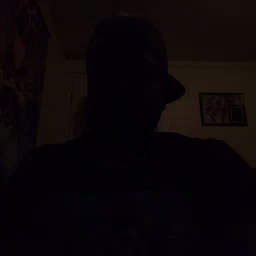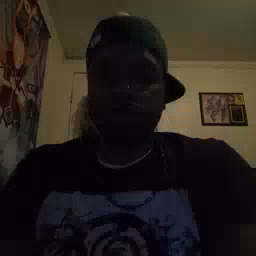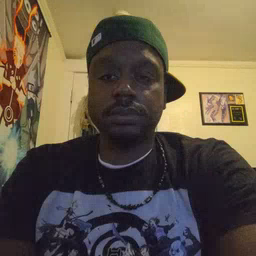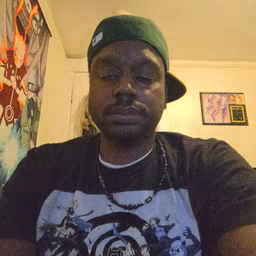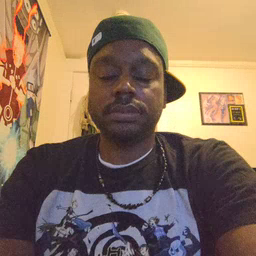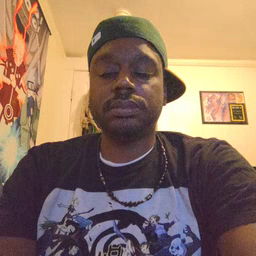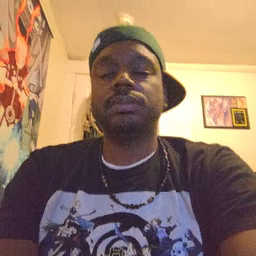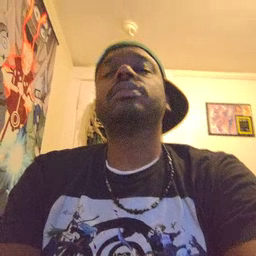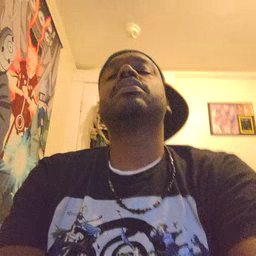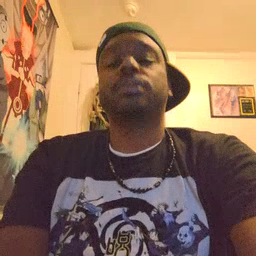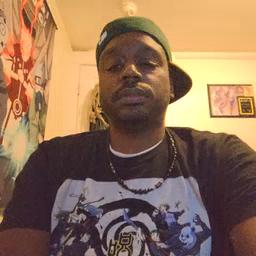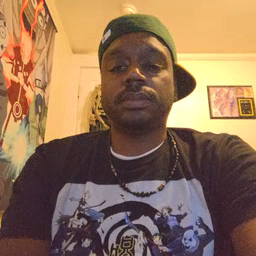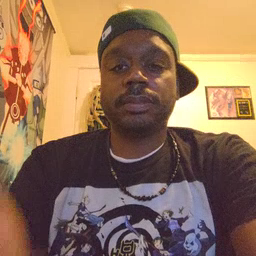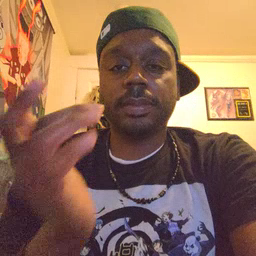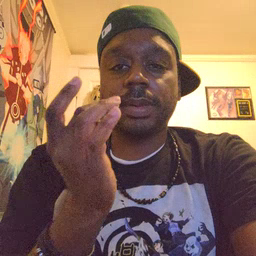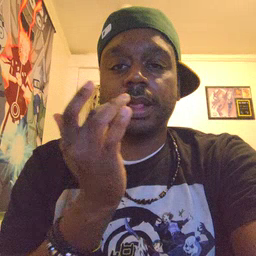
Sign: taste